Question: So I have a simple tree graph that is broken down into categories which may change later.

I would like the branches(lines) to kind of grow from each category(Voice/video Chat) to following nodes(hangouts, skype etc). I'm pretty sure that canvas is the best way to implement this. The data for the nodes and categories will be fetched from a javascript/json factory/model in angularJS. Can anyone at stack help me with a solution that could scale for changes and make clicks and animations simplistic for rapid changes.
If possible, extra comments in the realm of canvas (where I know almost nothing).
This is a preemptive strike for me; so If, I'm asking for too much sorry.
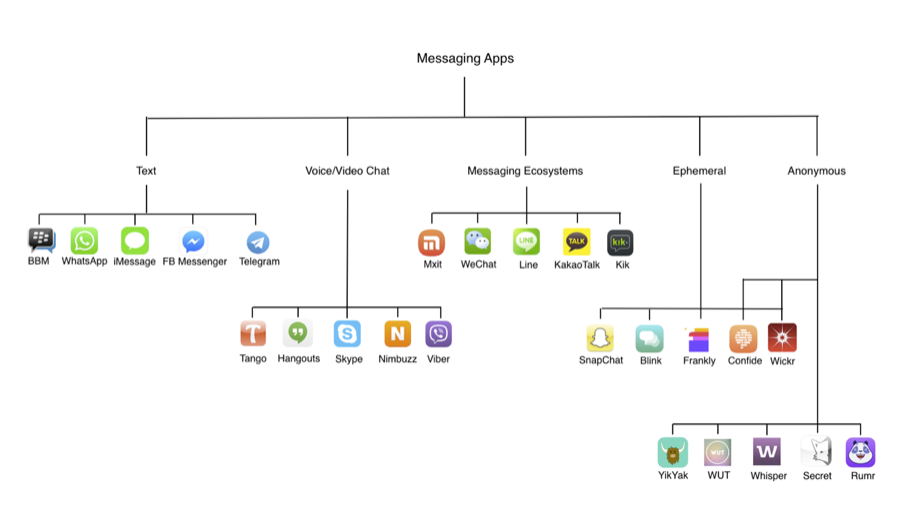
Answer: D3 would probably be the way to go. It often comes with a steep learning curve though (at least for me, not having worked with SVGs before).
Mike Bostock has a similar example: <URL>
The nodes are interactive and have several layers of nesting. It's done as a left-right tree, rather than top - down like you're wanting. So it'll require modification to get it how you want.
Another example from Mike Bostock is: <URL>. This is a top-down.